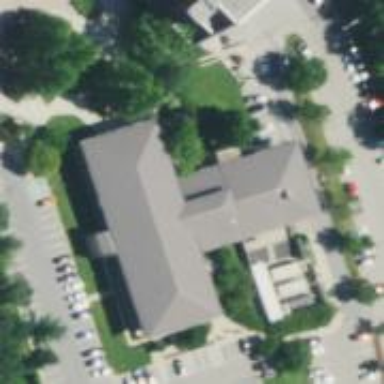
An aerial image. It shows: Office building.